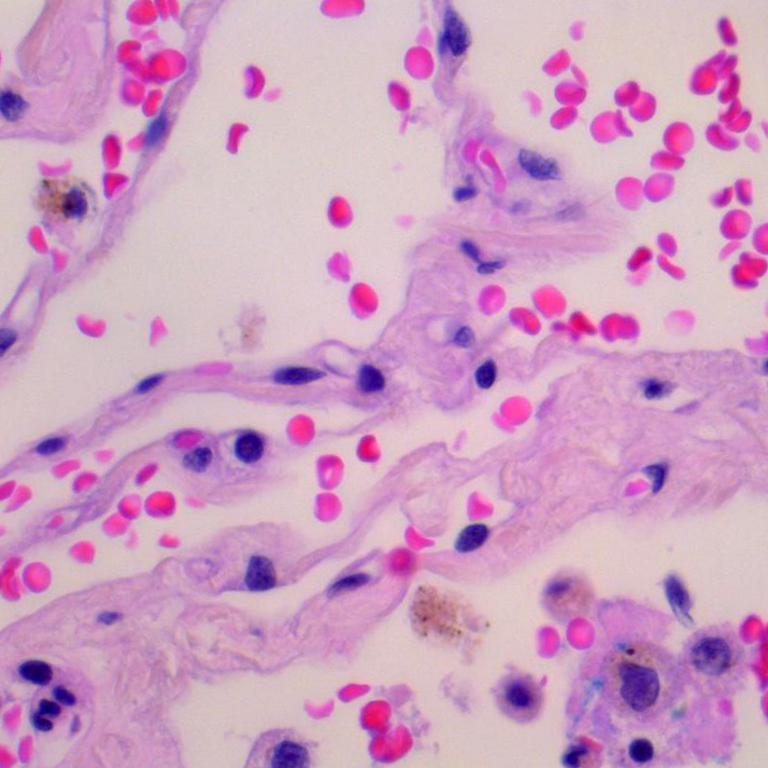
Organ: lung
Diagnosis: benign